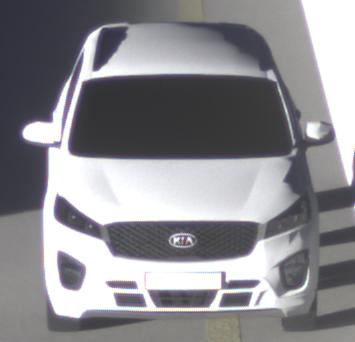
Make: KIA
Model: Sorento 2.2 CRDi
Detailed model: Sorento (UM)
Model produced from: 2015/03
Model produced until: 2017/10
Doors: 5
Color: white
Road condition: dry road
Daytime: sunrise or sunset
Contrast: high contrast